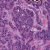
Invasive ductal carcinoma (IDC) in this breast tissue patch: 1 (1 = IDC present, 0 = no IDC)